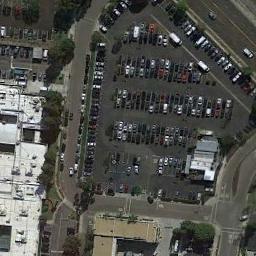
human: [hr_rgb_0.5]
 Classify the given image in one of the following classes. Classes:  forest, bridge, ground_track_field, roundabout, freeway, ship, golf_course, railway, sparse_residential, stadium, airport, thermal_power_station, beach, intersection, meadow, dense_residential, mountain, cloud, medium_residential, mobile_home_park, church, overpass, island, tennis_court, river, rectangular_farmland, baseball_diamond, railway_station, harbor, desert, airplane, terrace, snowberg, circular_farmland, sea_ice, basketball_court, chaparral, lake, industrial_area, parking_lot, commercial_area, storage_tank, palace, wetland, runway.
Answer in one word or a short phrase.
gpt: parking_lot